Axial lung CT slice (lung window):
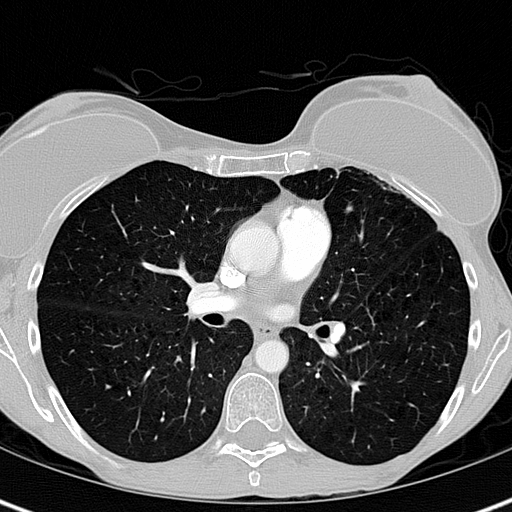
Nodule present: no